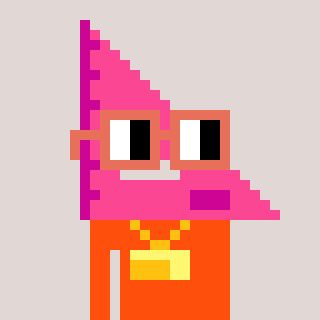
a pixel art character with square orange glasses, a squadron ruler-shaped head and a orange-colored body on a warm background